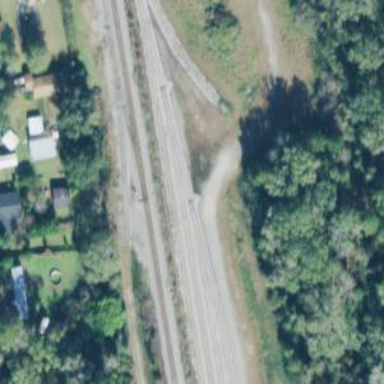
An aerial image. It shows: Rail spur service used for transporting aggregate.